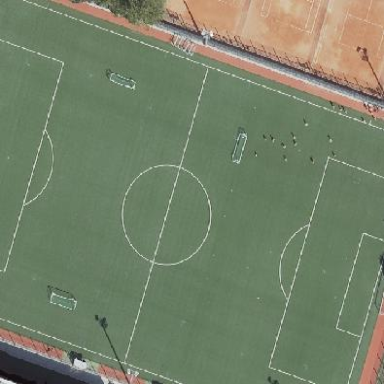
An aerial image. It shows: Artificial turf soccer pitch for leisure activities.